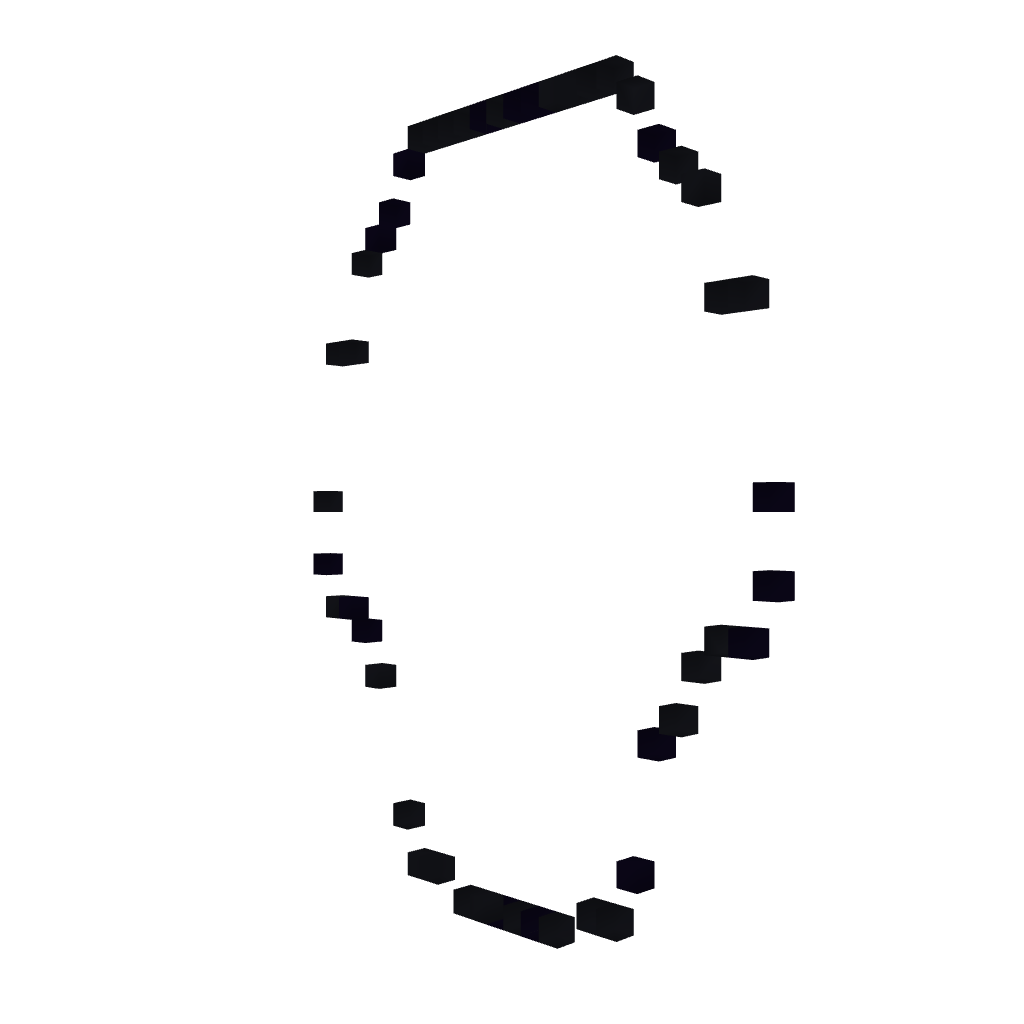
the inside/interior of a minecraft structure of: Skull pixel art